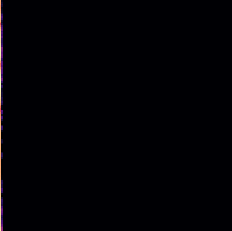
Sound class: Sea waves